Interaction volume radius: 10 \u00c5
Interaction volume height: 30 \u00c5
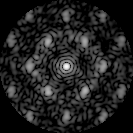
Disorder parameter: 0.5403